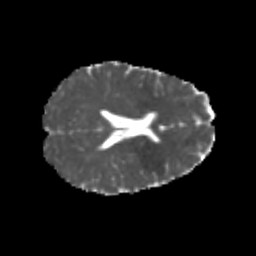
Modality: MD
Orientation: axial
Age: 23
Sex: female
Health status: healthy
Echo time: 0.074 s